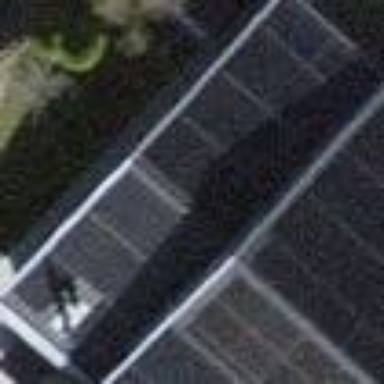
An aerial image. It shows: Solar power generator using photovoltaic panels.